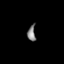
Tissue: lung
Cell type: Fibroblasts
Senescence score: 0.6817
Nuclear area (px): 125
Mean DAPI intensity: 129.144